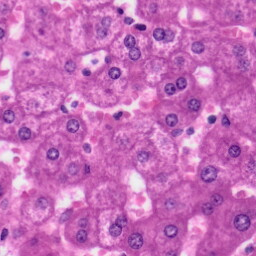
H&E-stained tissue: Liver